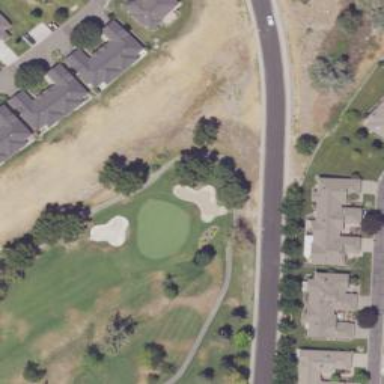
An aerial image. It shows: Golf hole.